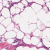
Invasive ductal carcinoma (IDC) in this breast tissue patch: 1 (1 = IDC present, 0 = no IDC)